Question: - -
-
- <URL>
-

-
- - -
I am not very happy with this fix, because I feel like I am missing a far more elegant solution, my fix feels rather "hacky". Efficiency is key though, because it is used on a realtime embedded system.
Existing codebase is in C++, so if you want to write in a specific language, C++ has my preference.
Thanks!
I changed , from a perpendicular point to a parallel point, as I think it is easier to follow the line segment than compute the outward normal.
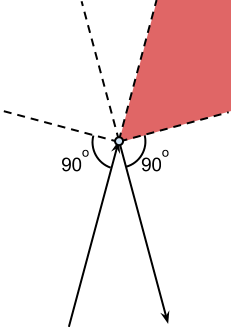
Answer: This topic has been inactive for so long that I believe it's dead. I have a solution though.
> However, the test will yield if the first segment is
chosen as the closest segment, and otherwise.
You've used slightly ambiguous language. I'm gonna use to speak of the line segments in the polyline and to speak of the areas delimited by them. So in your case, you'd have a red which seems to be on the right of one and on the left of the other.
If the left-of test yields different answers for different segments, you should redo the test on the segments themselves. In your case, you'd have:
- -
Both segments disagree on where the quadrant lies, so you do two further disambiguation tests:
- -
This allows us to conclude that the second segment is the first segment and the quadrant--since each of those two lies on a different side of the second segment. Therefore, the second segment is "closer" to the quadrant than the first and it's answer to the left-right test should be used as the correct one.
(I'm almost sure you can do with only one of the two disambiguation tests, I've put both in for clarity)
For the sake of completeness: I believe this solution also accounts for your demands of efficiency and elegance, since it uses the same method you've been using from the start (the left-of test), so it meets all the conditions specified: it's elegant, it's efficient and it takes care of the problem.